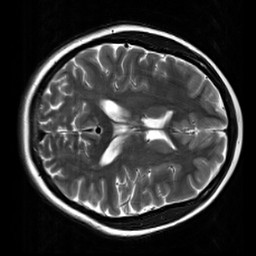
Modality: T2w
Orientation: axial
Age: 20
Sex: female
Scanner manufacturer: siemens
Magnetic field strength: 3 T
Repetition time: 7 s
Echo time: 0.09 s